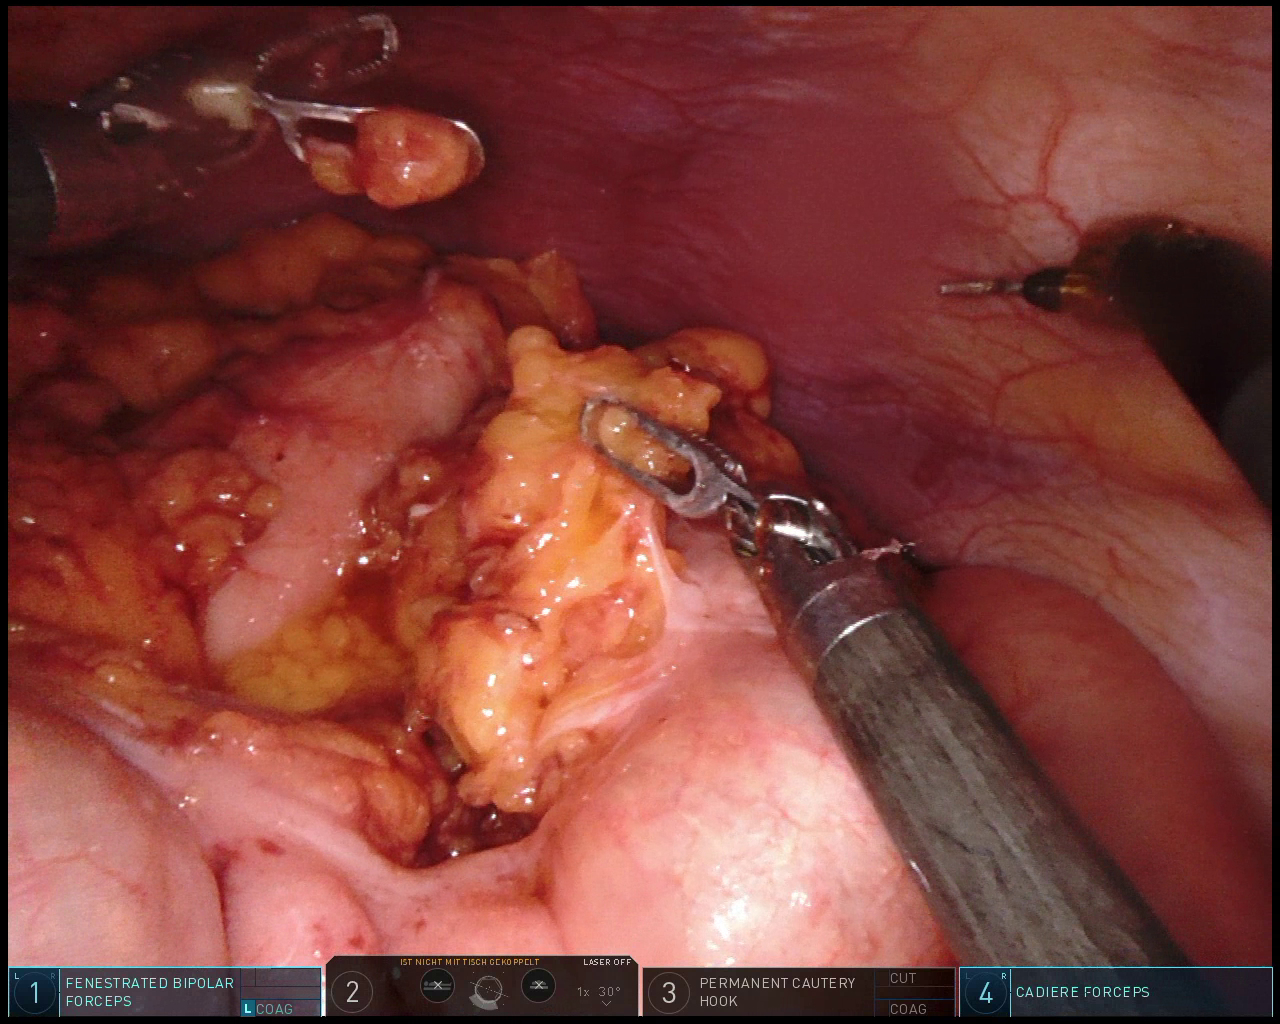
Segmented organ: stomach
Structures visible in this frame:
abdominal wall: yes
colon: yes
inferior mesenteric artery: no
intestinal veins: no
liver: no
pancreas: no
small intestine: no
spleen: no
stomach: yes
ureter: no
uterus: no
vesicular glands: no